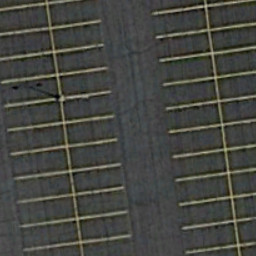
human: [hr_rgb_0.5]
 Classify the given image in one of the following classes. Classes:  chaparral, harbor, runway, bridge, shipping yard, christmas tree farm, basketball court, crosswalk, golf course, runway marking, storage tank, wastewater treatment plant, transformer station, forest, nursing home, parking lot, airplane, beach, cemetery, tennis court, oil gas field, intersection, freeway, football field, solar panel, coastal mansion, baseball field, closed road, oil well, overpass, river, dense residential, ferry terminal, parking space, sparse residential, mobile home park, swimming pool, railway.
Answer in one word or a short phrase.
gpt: parking space